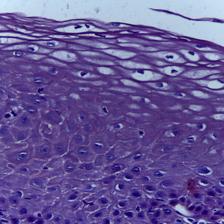
Diagnosis: OSCC